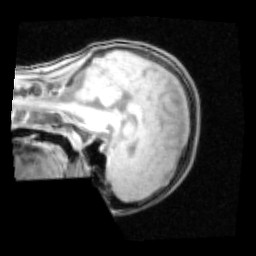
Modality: PDw
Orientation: sagittal
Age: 14
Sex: male
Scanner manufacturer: siemens
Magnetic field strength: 3 T
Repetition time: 0.25 s
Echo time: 0.00103 s